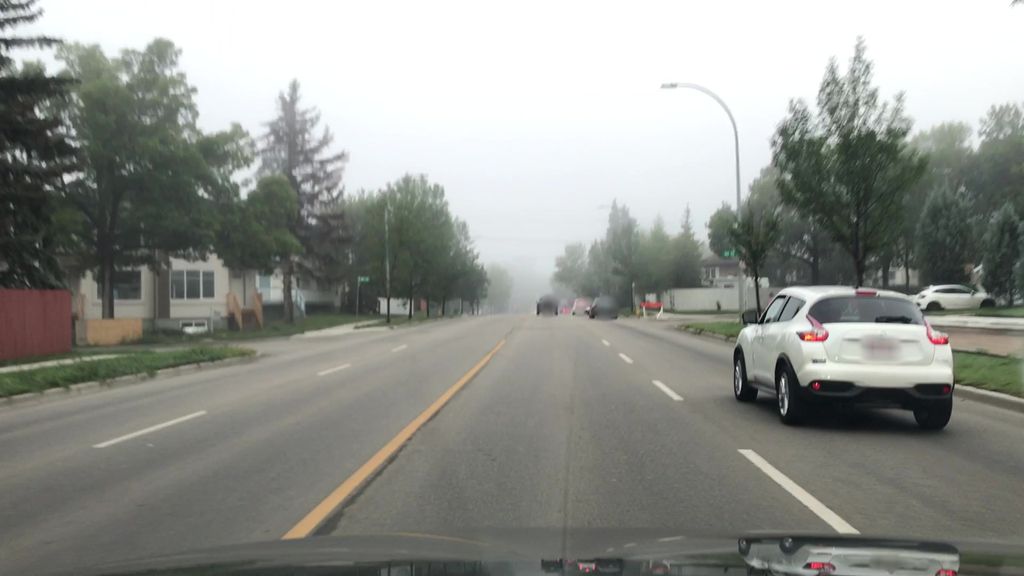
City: edmonton